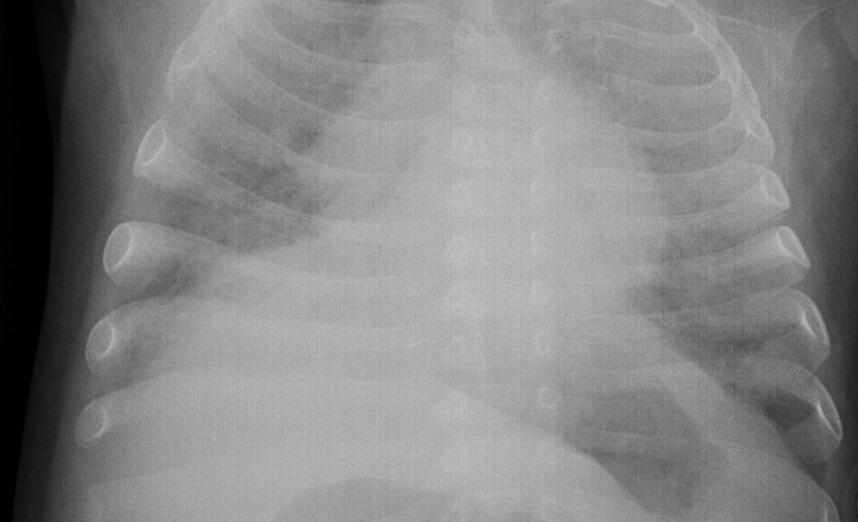
Diagnosis: PNEUMONIA